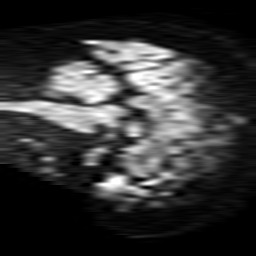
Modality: TRACE
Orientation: sagittal
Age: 48
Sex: female
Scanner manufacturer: philips
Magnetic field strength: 1.5 T
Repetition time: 3.394 s
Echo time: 0.09411 s